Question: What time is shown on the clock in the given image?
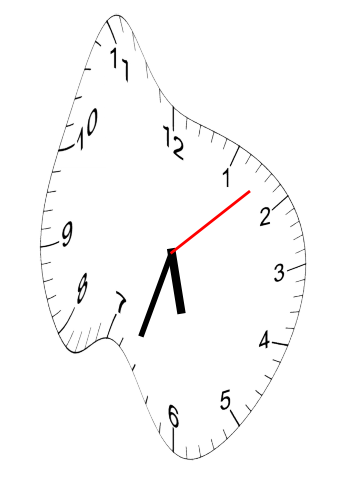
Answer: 05:33:08